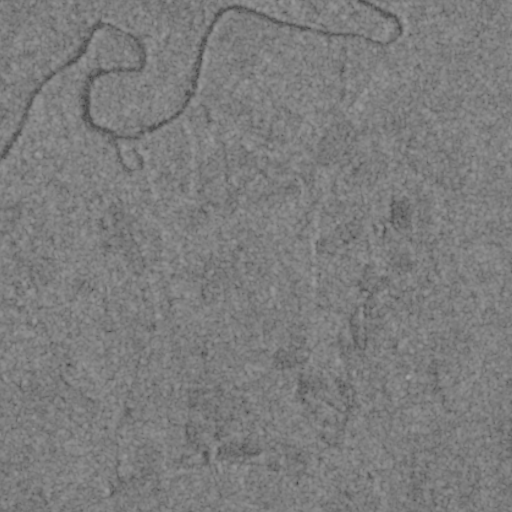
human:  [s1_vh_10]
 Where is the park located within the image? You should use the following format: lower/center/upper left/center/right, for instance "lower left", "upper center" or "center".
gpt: The park is located in the lower left of the image.
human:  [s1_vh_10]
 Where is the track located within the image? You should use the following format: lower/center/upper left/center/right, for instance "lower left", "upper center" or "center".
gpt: There is no track in the image.

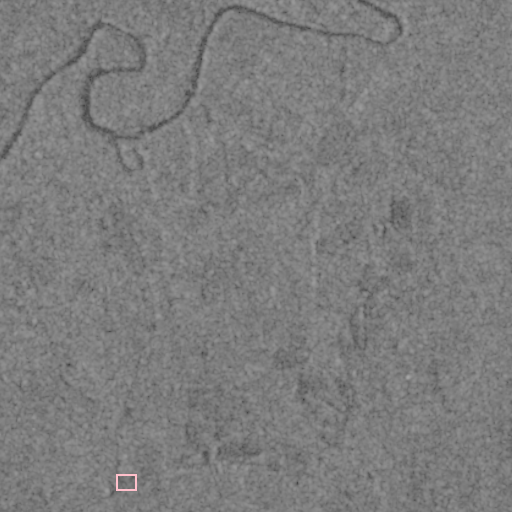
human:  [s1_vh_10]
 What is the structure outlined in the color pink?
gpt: The structure outlined in pink is a park.
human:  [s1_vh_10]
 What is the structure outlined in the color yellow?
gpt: There is no yellow outline.